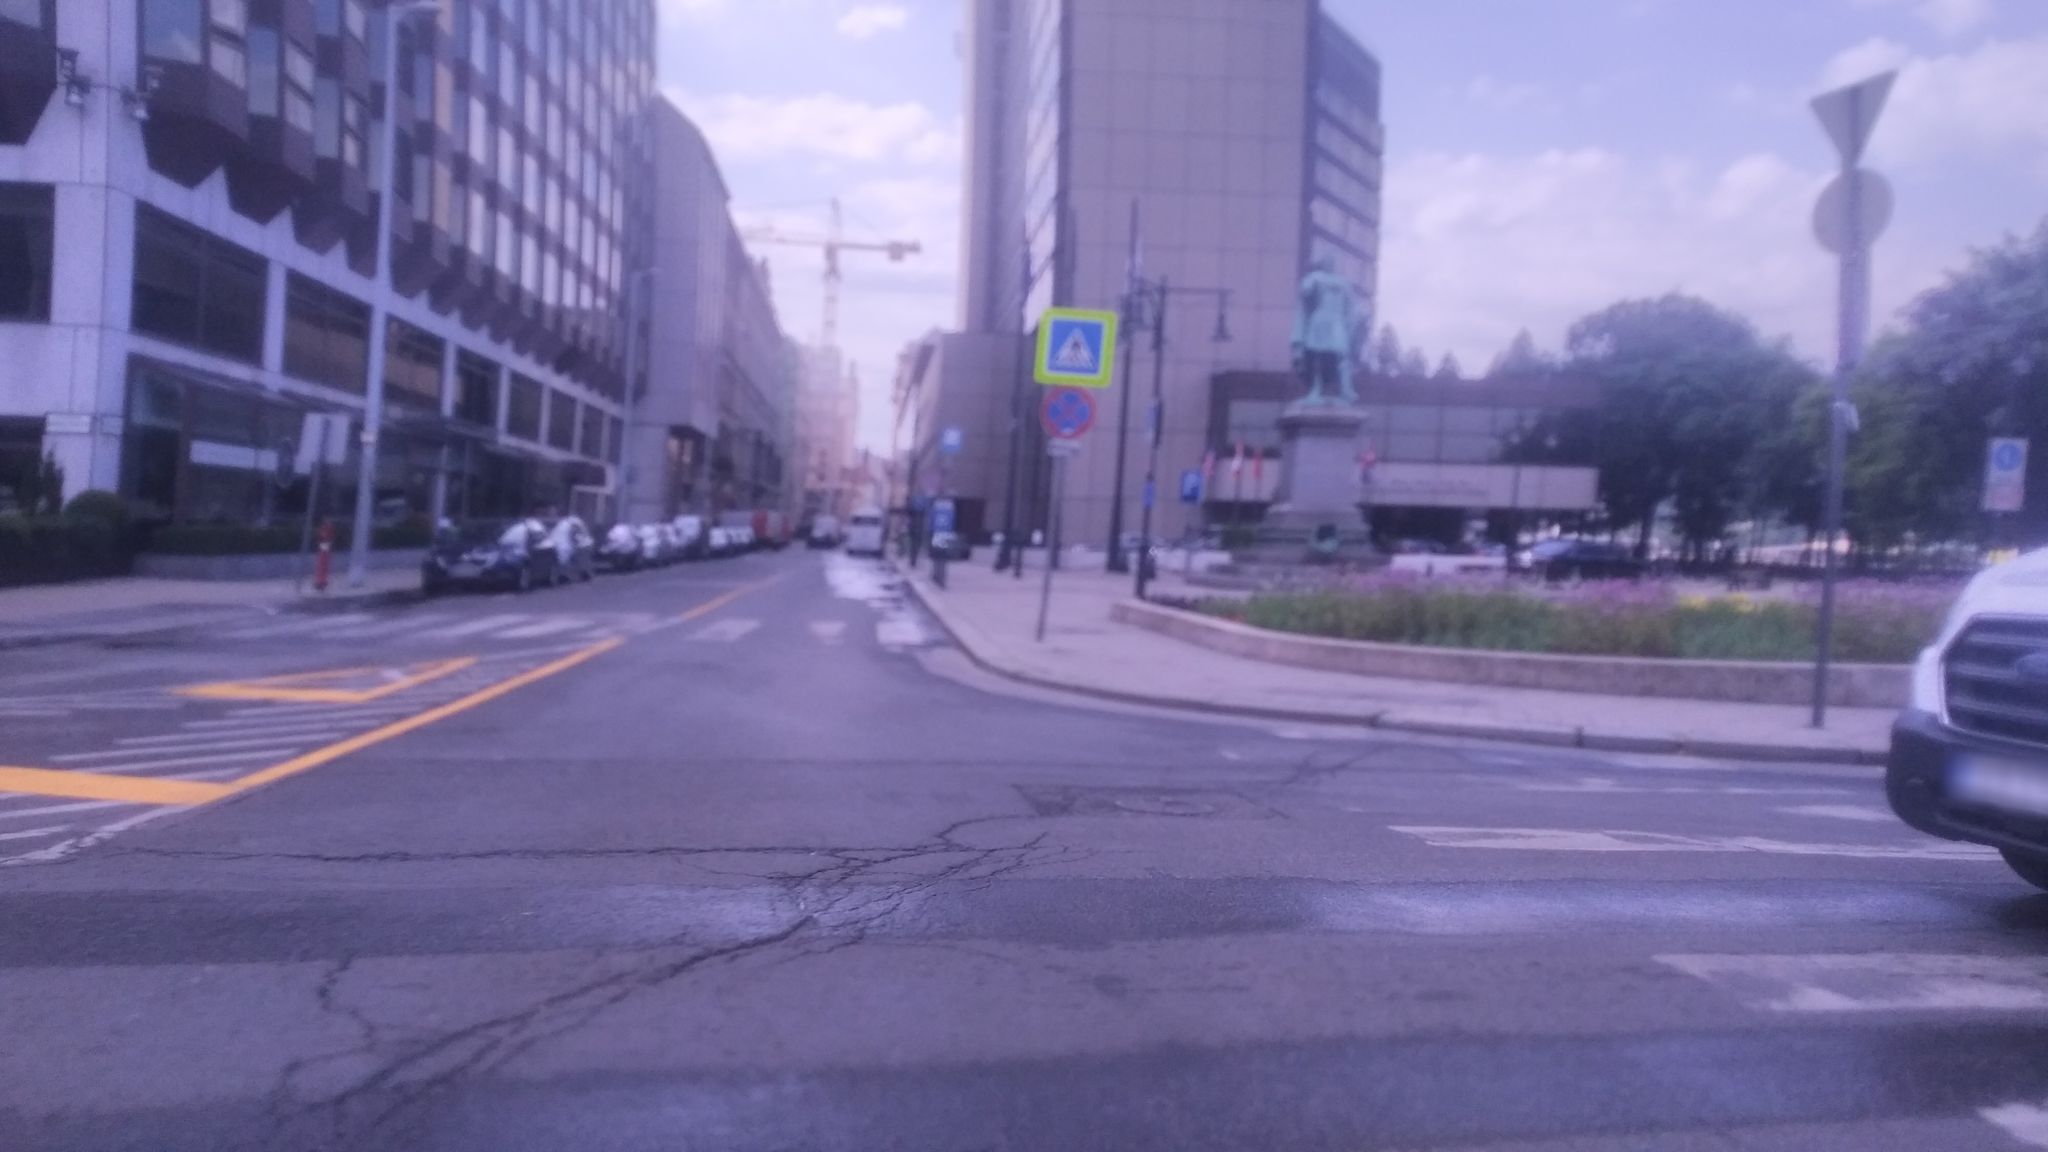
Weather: clear
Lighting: day
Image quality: good
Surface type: cycling surface
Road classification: tertiary_link
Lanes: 1
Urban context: urban centre
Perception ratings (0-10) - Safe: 6.49, Lively: 8.1, Beautiful: 7.8, Boring: 2.25, Depressing: 2.49, Wealthy: 8.35